Field crop: tomato
Growth stage: 2
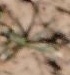
Species: cyperus